Question: I'm on Ubuntu 14.04, I installed:
1. konsole
2. tmux 1.9.6
3. vim 7.4.52
When I directly start vim in konsole, it's working fine.
But if I start vim in tmux, there's some coloring issues which is really annoying, please see below screenshot.
here's the part of the color setting in my vimrc:
'''
set background=light
let g:solarized_termcolors=256
set t_Co=256
colorscheme solarized
'''
where's the problem? Could anyone help here?

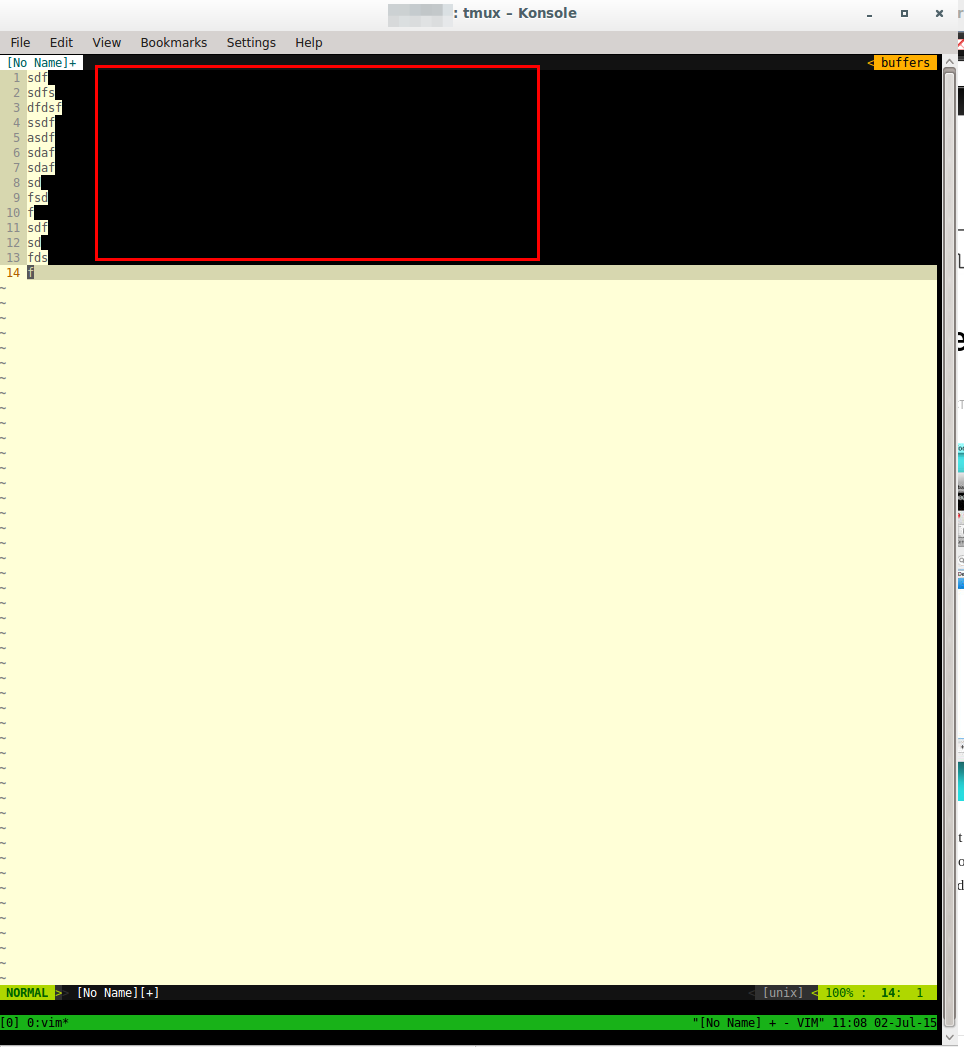
Answer: I finally got the solution from this answer of another SO question:
<URL>